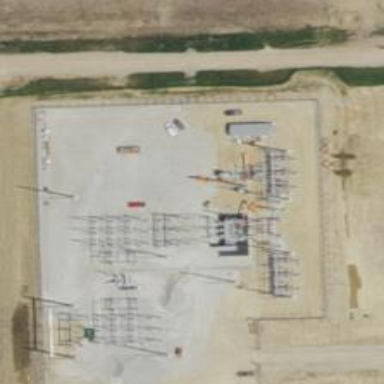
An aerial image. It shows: Power substation specializing in generation.